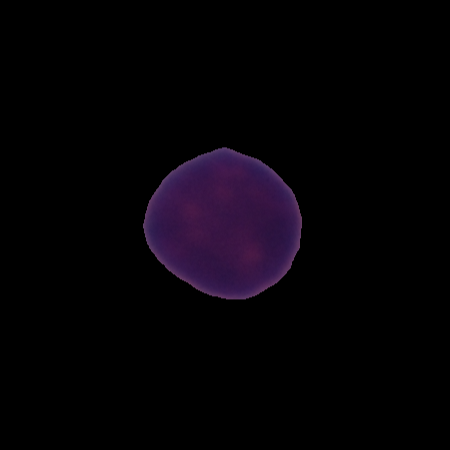
Label: healthy